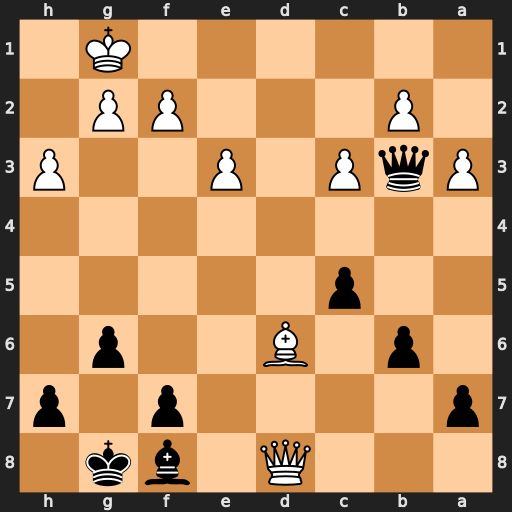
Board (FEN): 3Q1bk1/p4p1p/1p1B2p1/2p5/8/PqP1P2P/1P3PP1/6K1
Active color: b
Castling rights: -
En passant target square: -
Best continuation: Qd1+ Kh2 Qxd6+ Qxd6 Bxd6+